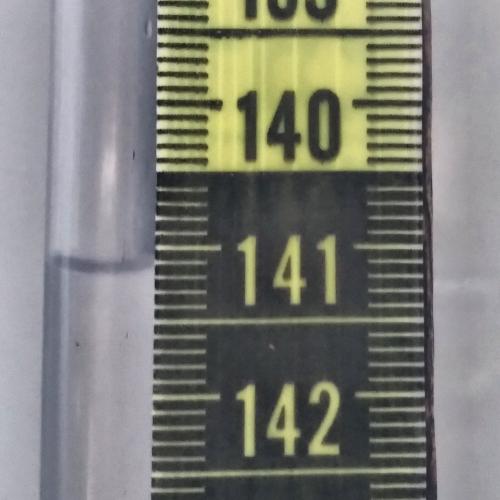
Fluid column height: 141.1 cm